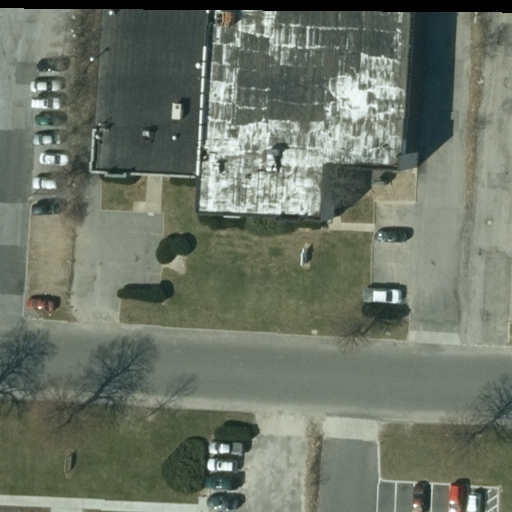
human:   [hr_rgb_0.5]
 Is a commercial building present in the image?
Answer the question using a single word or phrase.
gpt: no

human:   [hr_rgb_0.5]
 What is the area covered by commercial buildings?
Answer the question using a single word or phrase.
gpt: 0m2

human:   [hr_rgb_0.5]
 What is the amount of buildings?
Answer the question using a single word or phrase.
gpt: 1

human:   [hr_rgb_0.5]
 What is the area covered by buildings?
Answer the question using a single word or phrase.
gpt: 2416m2

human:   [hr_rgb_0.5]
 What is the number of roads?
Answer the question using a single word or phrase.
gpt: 1

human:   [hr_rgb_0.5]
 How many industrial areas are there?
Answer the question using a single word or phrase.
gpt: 1

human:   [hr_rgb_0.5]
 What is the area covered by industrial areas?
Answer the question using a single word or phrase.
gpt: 10623m2

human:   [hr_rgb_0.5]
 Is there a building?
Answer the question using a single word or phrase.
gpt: yes

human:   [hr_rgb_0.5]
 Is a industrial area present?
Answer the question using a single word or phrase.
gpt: yes

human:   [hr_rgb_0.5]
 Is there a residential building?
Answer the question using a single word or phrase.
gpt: no

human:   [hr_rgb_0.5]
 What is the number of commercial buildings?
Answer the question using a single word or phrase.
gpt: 0

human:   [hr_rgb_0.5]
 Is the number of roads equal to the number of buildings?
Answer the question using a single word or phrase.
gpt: yes

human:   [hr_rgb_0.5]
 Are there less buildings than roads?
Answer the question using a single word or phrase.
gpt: no

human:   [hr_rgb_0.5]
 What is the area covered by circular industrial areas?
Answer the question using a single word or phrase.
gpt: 0m2

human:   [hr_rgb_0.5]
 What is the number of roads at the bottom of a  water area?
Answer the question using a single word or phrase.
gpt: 0

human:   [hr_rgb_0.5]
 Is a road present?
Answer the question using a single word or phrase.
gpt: yes

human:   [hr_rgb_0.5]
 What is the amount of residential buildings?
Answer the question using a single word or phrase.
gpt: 0

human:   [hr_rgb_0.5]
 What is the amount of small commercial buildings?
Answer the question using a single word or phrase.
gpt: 0

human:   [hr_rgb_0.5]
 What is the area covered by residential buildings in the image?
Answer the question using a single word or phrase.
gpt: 0m2

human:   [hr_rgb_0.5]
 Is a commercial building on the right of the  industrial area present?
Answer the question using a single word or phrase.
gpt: no

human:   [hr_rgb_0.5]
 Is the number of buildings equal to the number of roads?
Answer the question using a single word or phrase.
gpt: yes

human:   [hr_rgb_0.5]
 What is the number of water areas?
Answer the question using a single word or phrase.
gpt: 0

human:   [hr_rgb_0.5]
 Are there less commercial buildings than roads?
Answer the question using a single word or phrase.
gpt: yes

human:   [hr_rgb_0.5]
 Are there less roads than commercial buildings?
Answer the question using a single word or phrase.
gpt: no

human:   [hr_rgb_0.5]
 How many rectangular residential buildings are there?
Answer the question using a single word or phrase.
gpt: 0

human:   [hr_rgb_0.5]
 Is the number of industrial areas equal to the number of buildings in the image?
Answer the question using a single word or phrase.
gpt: yes

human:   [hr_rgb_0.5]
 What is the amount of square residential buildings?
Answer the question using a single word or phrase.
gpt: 0

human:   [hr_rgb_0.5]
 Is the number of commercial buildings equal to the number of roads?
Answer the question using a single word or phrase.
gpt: no

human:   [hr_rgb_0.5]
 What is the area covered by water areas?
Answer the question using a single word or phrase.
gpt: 0m2

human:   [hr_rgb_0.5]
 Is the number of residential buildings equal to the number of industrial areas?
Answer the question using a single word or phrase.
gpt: no

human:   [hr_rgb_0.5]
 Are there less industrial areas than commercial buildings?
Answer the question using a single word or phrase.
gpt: no

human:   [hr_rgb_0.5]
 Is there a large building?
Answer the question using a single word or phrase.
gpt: yes

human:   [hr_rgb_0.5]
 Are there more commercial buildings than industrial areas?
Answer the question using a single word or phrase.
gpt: no

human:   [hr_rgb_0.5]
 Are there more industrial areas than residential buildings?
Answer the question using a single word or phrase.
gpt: yes

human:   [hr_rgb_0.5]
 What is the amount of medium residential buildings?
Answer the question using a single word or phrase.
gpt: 0

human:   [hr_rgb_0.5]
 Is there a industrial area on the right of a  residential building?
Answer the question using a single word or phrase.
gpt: no

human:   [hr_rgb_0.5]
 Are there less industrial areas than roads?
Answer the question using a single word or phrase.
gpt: no

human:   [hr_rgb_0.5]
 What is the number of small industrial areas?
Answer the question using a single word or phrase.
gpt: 0

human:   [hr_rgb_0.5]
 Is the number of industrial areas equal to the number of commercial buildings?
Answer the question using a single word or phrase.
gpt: no

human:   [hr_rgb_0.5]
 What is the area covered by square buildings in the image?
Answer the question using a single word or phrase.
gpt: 0m2

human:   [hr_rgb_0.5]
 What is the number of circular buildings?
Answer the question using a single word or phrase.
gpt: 0

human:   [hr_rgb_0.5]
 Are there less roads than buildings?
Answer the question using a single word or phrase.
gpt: no

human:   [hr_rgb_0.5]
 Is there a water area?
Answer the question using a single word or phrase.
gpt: no

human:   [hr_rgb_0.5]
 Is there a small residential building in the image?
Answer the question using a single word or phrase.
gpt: no

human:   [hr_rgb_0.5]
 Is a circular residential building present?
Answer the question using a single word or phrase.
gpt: no

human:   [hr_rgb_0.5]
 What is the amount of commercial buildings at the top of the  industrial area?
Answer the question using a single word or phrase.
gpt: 0

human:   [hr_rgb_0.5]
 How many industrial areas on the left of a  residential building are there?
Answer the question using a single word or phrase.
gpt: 0

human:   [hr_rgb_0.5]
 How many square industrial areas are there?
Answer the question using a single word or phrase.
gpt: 0

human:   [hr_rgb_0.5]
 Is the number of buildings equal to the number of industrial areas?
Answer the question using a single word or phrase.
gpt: yes

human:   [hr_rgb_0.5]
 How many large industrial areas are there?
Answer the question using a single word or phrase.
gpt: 1

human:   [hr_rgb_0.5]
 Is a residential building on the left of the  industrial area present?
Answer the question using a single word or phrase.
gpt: no

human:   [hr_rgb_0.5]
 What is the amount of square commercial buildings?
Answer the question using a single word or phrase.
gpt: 0

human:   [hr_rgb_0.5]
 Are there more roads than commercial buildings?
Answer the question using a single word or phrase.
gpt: yes

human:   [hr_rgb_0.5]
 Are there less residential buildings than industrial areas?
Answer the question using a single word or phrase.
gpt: yes

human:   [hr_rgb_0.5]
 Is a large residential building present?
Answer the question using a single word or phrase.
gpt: no

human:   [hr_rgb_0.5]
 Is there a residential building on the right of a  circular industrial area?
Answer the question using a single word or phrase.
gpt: no

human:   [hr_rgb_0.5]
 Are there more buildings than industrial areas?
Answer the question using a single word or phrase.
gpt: no

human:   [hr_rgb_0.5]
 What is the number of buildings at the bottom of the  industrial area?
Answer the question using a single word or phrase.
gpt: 0

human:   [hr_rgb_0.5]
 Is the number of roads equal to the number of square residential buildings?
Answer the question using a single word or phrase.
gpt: no

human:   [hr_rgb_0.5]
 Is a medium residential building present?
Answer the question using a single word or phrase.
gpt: no

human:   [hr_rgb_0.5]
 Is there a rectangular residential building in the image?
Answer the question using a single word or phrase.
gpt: no

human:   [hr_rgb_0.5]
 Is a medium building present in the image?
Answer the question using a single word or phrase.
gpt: no

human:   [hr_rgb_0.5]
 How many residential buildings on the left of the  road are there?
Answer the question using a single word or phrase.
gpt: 0

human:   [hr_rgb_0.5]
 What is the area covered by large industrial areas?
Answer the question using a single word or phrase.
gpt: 10623m2